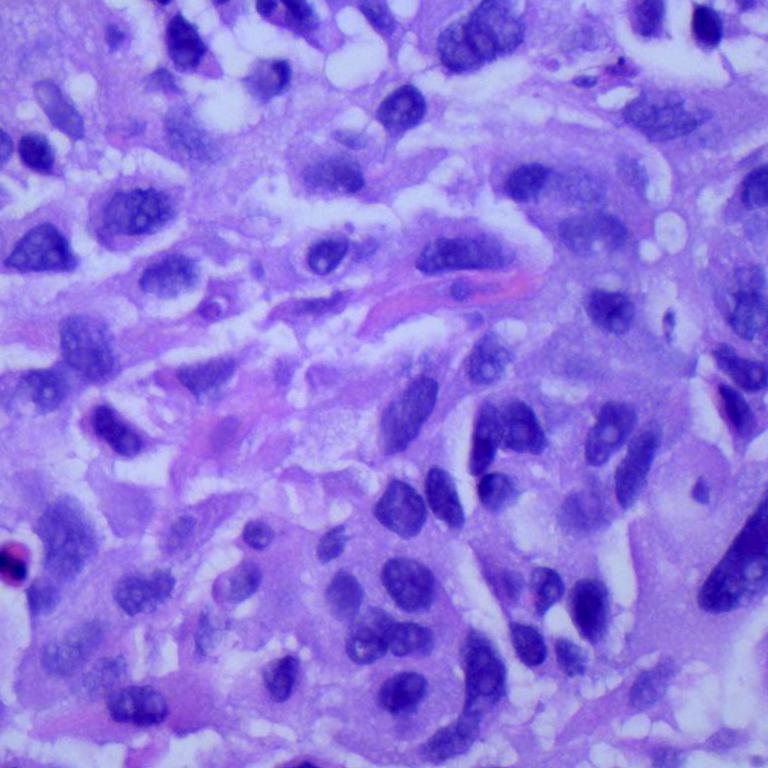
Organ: lung
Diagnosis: squamous carcinomas